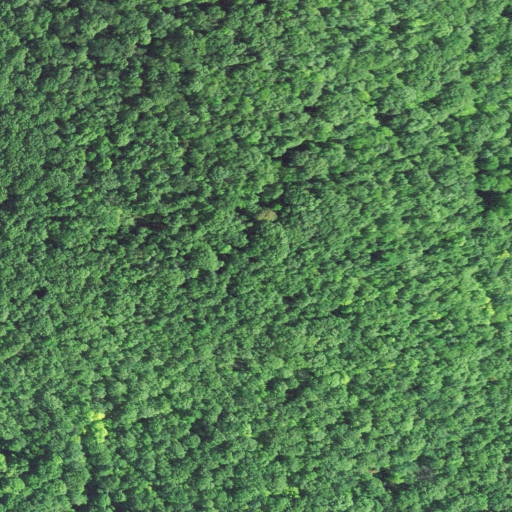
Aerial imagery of mountain in Connecticut named Dudleytown Hill containing deciduous forest and mixed forest